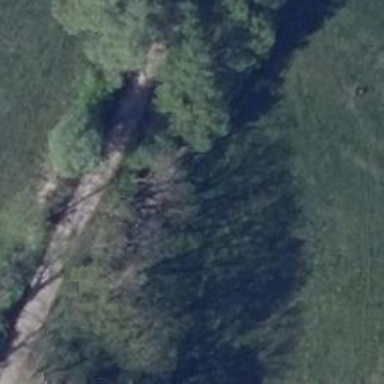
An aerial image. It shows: Row of trees in natural setting.